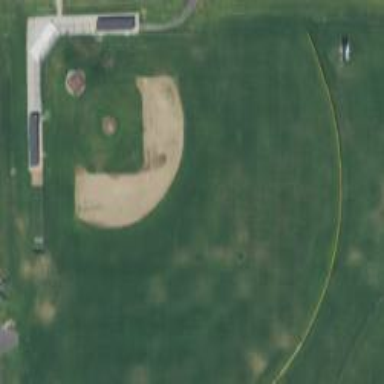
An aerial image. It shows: Baseball pitch for leisure land activities.